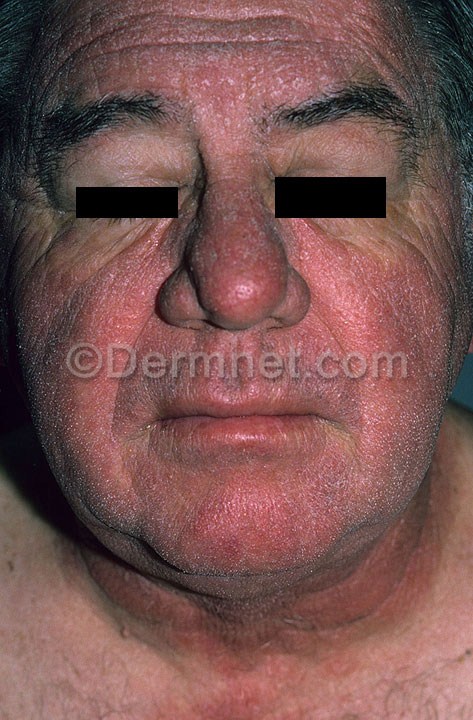
Disease: Light Diseases and Disorders of Pigmentation